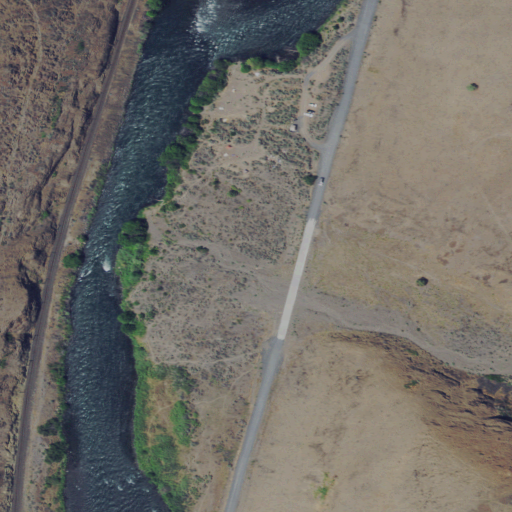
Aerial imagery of valley in Oregon named Devil Canyon containing grassland, shrub, and open water